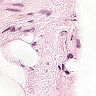
Metastatic tissue present: no